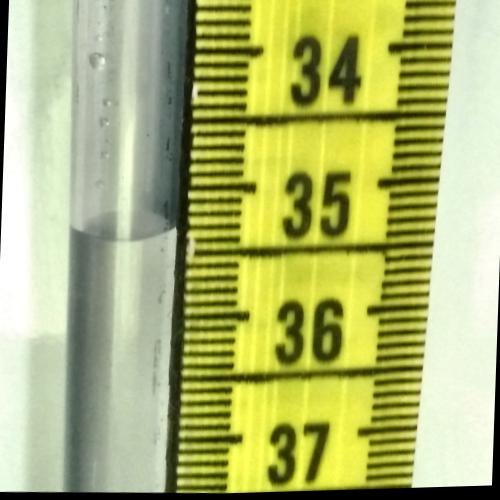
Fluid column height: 35.4 cm